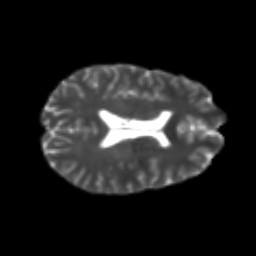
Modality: T2w
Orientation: axial
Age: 22
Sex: female
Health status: healthy
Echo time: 0.074 s